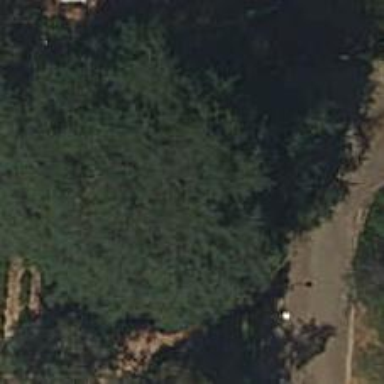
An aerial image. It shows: Evergreen tree with lush leaves.